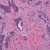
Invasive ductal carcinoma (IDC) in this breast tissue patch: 1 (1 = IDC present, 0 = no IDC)